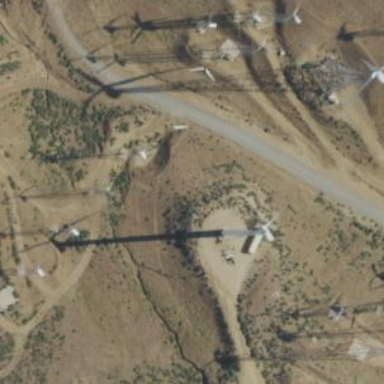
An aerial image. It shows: Wind turbine power generator.